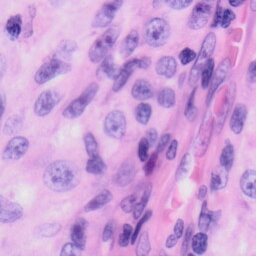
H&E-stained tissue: Skin